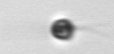
Label: flagellate